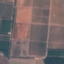
Land use / land cover: PermanentCrop